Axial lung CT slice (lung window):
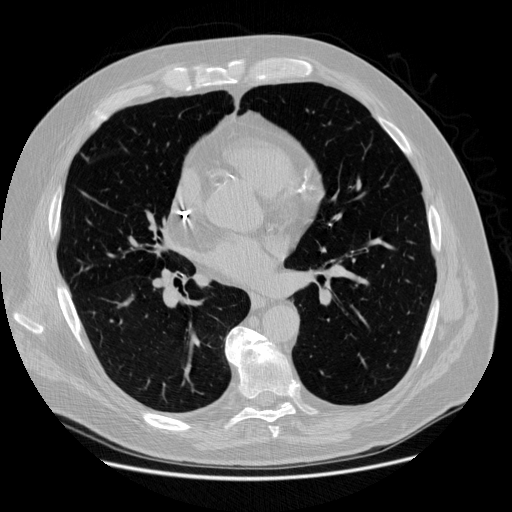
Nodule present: no